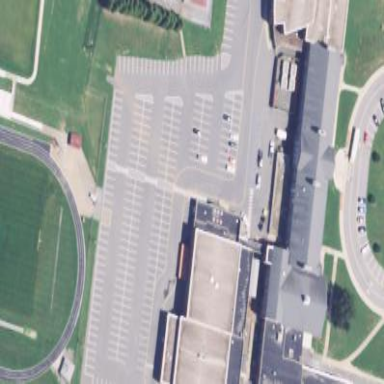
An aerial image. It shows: School building.